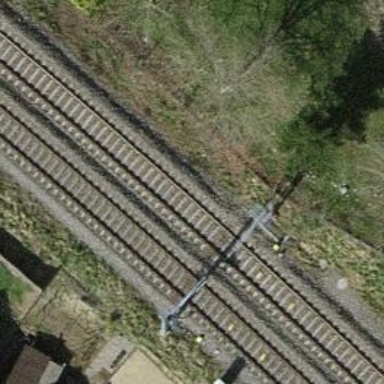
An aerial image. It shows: Railway signal.